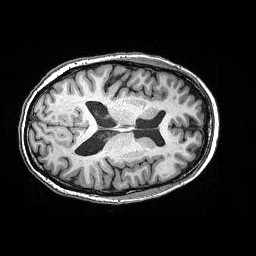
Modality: T1w
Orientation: axial
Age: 57
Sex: female
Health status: ill
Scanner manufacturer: siemens
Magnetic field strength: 3 T
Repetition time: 0.0025 s
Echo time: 0.00336 s